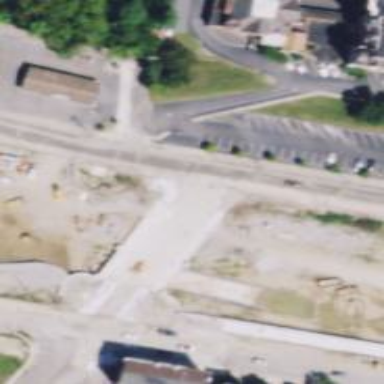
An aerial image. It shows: Crossing on footway.